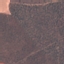
Land use / land cover: PermanentCrop